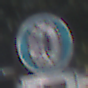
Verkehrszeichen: SchneekettenVorgeschrieben
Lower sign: MehrspurigeFahrzeuge2
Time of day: MorningAfternoon
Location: Outdoor (Special)
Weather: Clear
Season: Winter
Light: Natural